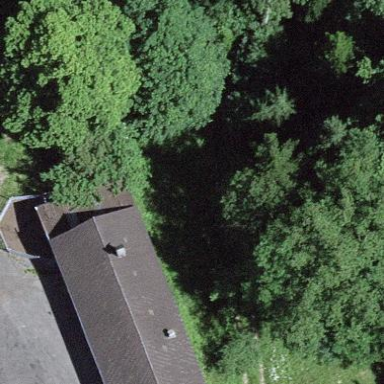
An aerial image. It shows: Shed.